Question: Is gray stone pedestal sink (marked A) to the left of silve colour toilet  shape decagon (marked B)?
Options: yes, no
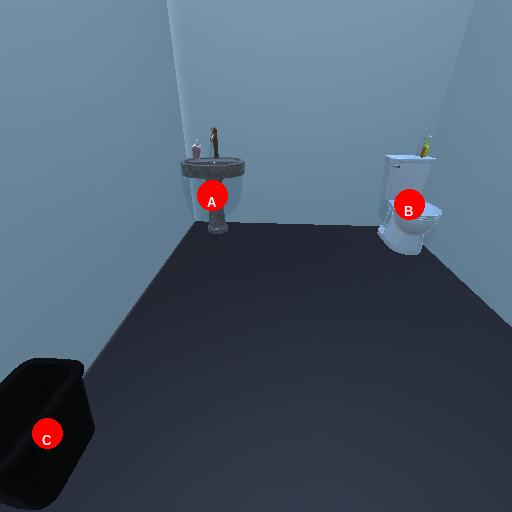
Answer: yes